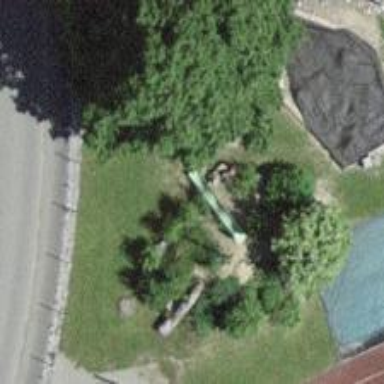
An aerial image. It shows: Playground area for leisure activities on the land.